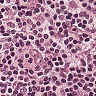
Metastatic tissue present: no